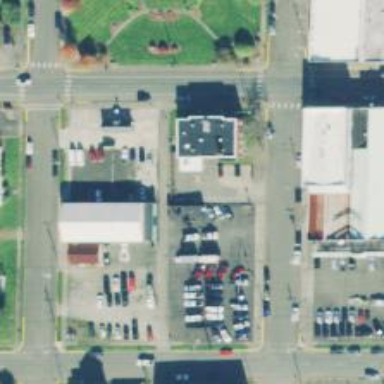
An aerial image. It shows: Post office.